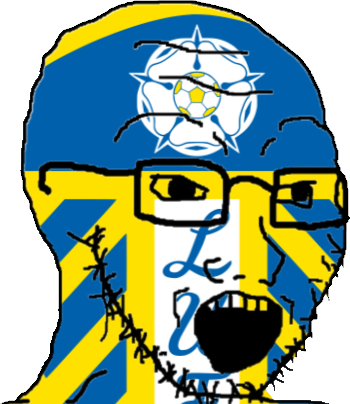
Label: 5_Soyjak